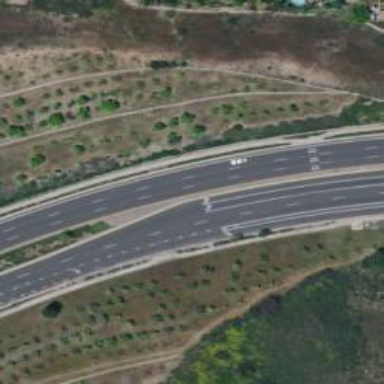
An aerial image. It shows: Expressway with asphalt surface classified as trunk highway.